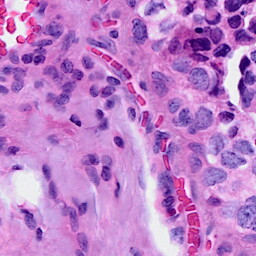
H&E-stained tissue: Breast